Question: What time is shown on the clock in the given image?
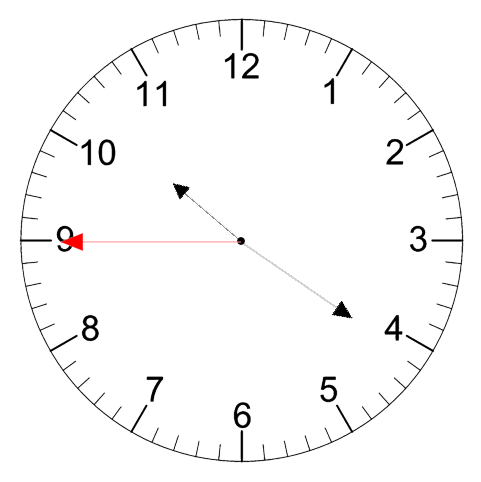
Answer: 10:20:45